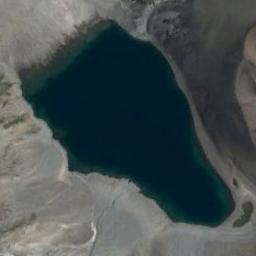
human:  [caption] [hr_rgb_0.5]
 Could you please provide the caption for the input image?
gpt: The ground is uneven around the lake .

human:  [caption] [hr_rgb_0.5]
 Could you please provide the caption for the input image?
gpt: The lake lies in a wasteland and the water is deep green .

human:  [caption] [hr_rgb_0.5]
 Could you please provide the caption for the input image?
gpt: An irregularly shaped blue lake surrounded by yellowish brown ground .

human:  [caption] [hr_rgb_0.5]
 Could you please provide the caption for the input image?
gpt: The lake in the picture is surrounded by green fields .

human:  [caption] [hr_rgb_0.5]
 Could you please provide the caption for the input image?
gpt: The lake is on a gray mountain .